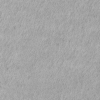
Label: not_dusty